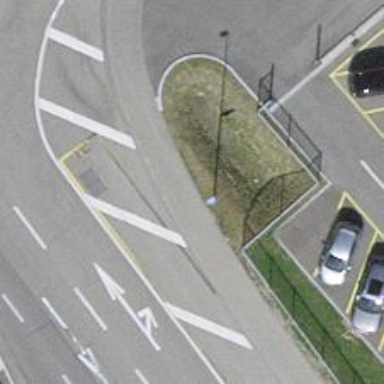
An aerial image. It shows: Bus stop with platform for public transport.